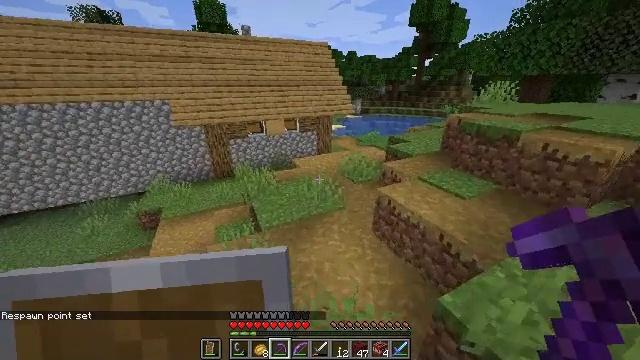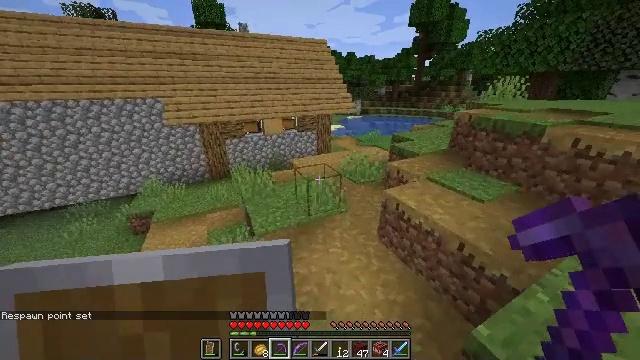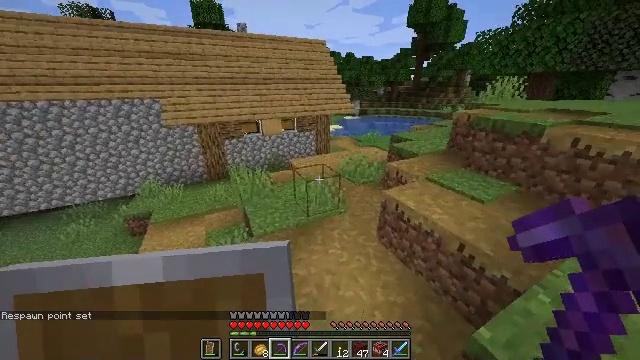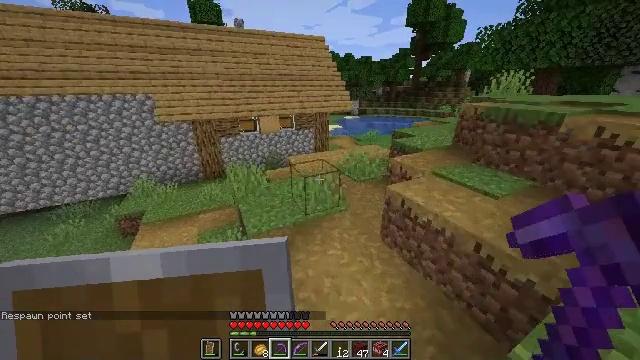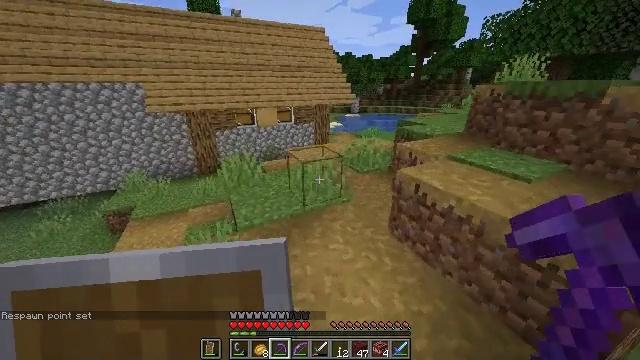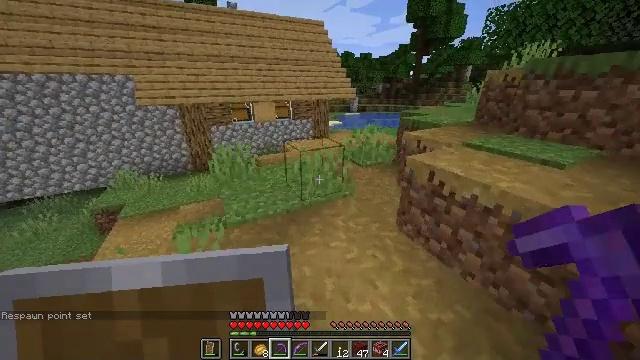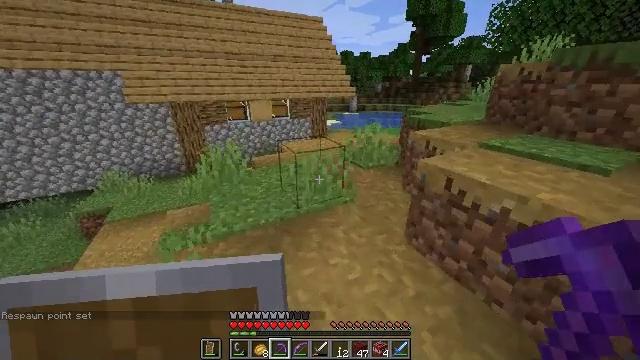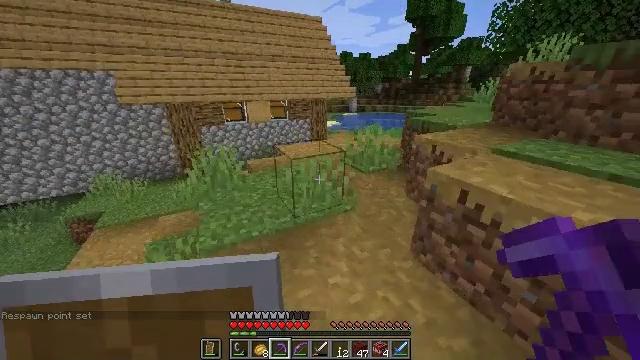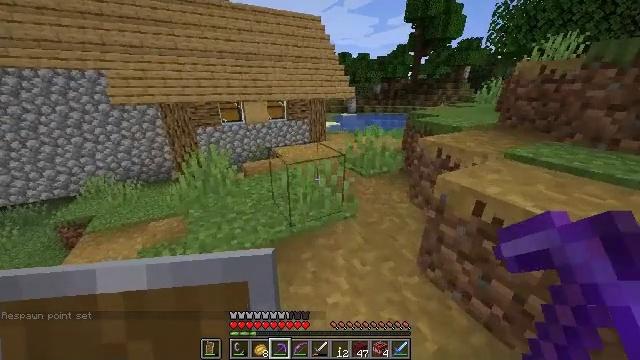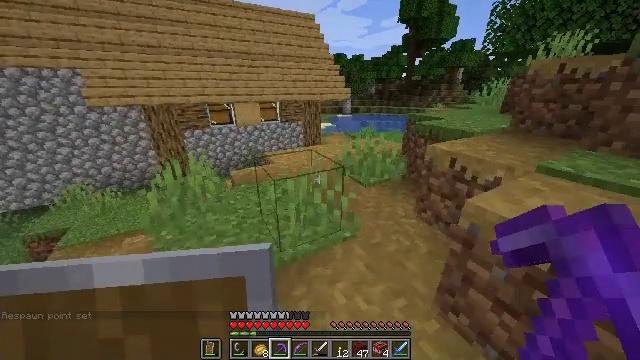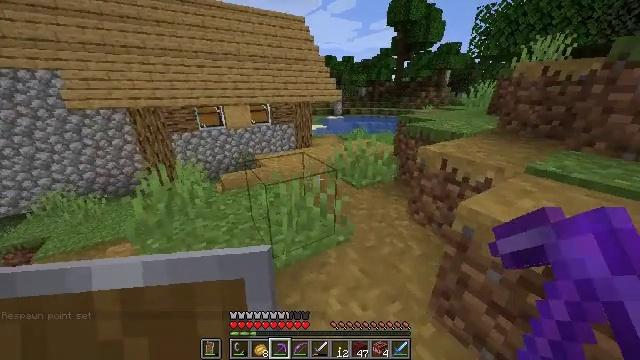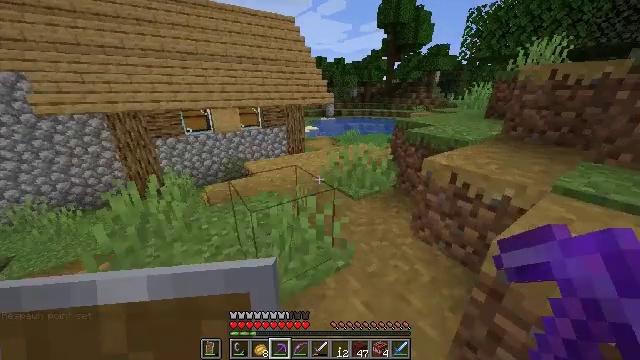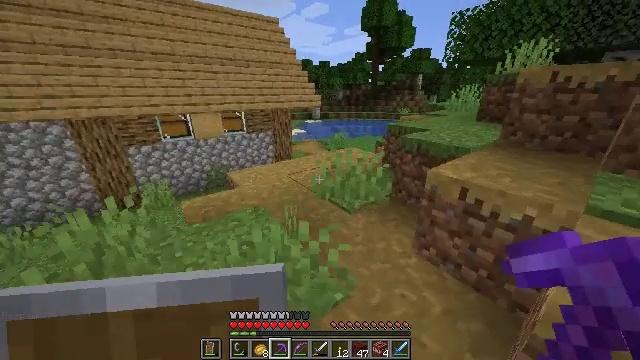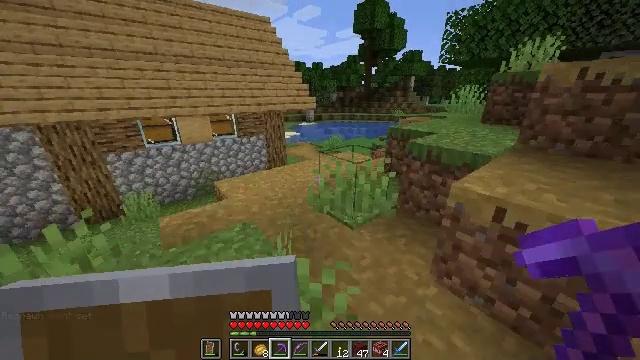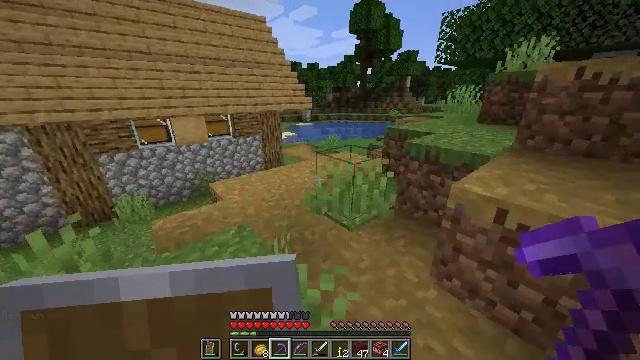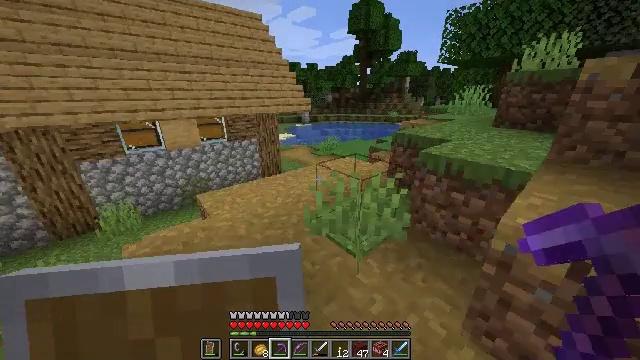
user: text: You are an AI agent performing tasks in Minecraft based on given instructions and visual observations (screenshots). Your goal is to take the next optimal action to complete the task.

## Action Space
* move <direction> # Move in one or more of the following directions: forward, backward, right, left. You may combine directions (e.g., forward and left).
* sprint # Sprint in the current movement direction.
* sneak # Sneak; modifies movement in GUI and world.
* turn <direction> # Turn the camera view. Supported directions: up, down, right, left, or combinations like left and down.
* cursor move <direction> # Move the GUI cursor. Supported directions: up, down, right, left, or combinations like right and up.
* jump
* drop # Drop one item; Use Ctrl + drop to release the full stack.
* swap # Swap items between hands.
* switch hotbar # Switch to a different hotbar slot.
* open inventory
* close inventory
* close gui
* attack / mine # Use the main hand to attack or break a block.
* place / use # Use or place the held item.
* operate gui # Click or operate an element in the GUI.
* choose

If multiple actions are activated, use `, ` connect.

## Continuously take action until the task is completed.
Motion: motion action
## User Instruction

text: Craft a netherite ingot from netherite scrap and gold ingots.
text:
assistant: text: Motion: move forward
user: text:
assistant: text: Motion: move forward
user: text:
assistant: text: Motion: move forward
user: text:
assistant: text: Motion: move forward
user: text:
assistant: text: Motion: move forward
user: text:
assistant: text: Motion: move forward
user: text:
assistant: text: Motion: move forward
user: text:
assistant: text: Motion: move forward
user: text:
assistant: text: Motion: move forward, turn right
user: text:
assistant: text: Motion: move forward, turn right
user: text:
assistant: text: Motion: move forward, turn right
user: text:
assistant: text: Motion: move forward, turn right
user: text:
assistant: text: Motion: move forward, turn right
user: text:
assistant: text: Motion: move forward
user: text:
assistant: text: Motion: move forward
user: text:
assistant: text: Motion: move forward
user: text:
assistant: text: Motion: move forward
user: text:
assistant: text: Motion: move forward
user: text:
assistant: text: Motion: move forward
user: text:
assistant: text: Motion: move forward
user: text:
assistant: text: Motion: move forward
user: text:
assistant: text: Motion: move forward
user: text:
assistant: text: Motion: move forward
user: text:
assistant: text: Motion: move forward
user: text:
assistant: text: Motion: move forward
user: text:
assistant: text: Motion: move forward
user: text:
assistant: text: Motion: move forward, turn right
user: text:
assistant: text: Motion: move forward
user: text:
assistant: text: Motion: move forward
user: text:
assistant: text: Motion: move forward, turn left